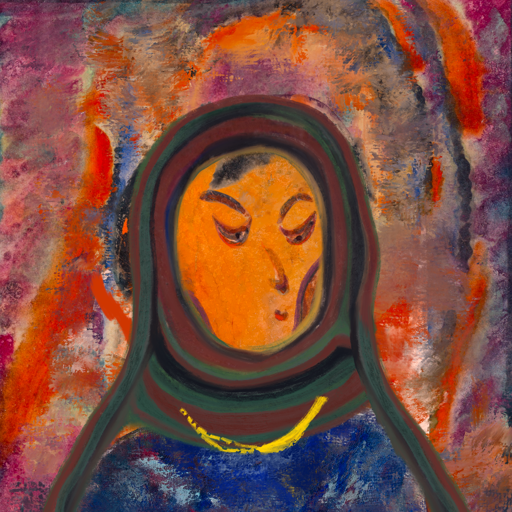
Background: Experience, Head And Neck Side: Hypocrite_w_Hair, Face Side: Hypocrite, Bust: Irani, Hair Side: Childish, Head Accessory: After_Raid_Scarf, Second Necklace: Blank, Necklace: Irani_1, Baby: Blank